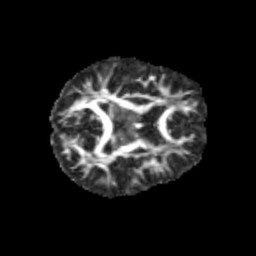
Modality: FA
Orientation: axial
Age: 10
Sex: female
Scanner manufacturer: siemens
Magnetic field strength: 3 T
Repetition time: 3.8 s
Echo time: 0.07 s